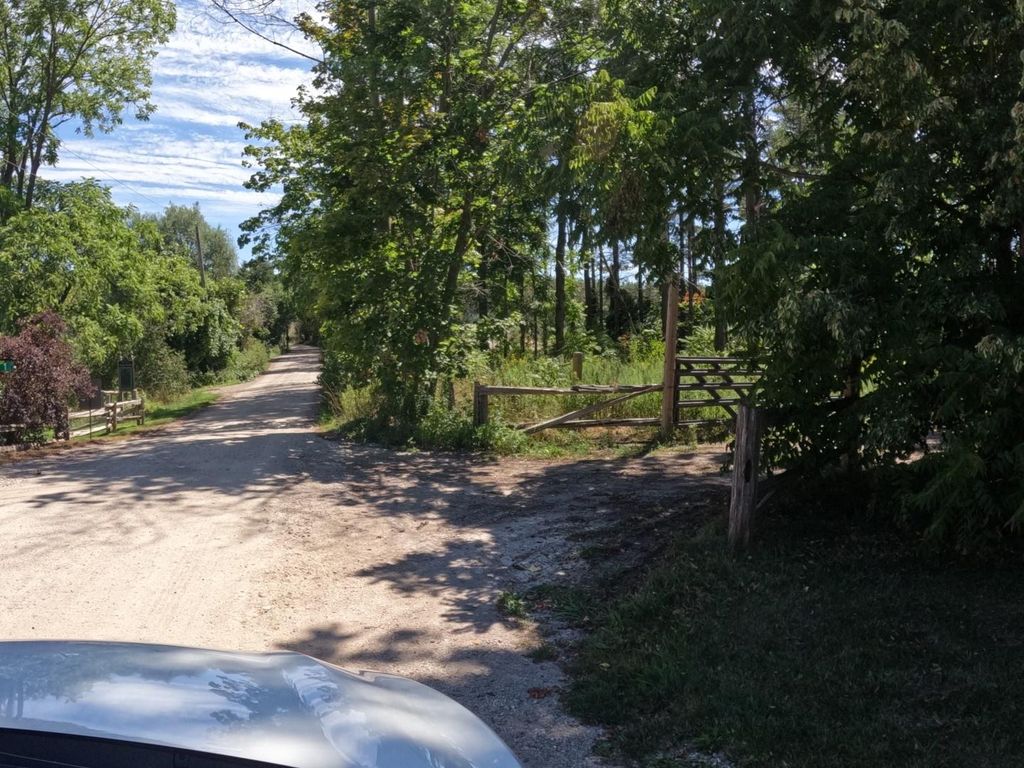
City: kitchener-waterloo